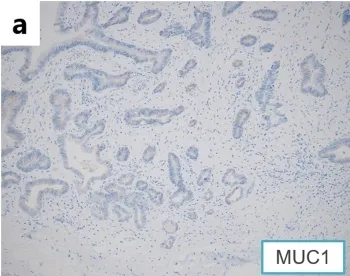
Immunohistochemical stainings are shown below. . A. MUC1 was negative.
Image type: pathology (immunostaining)